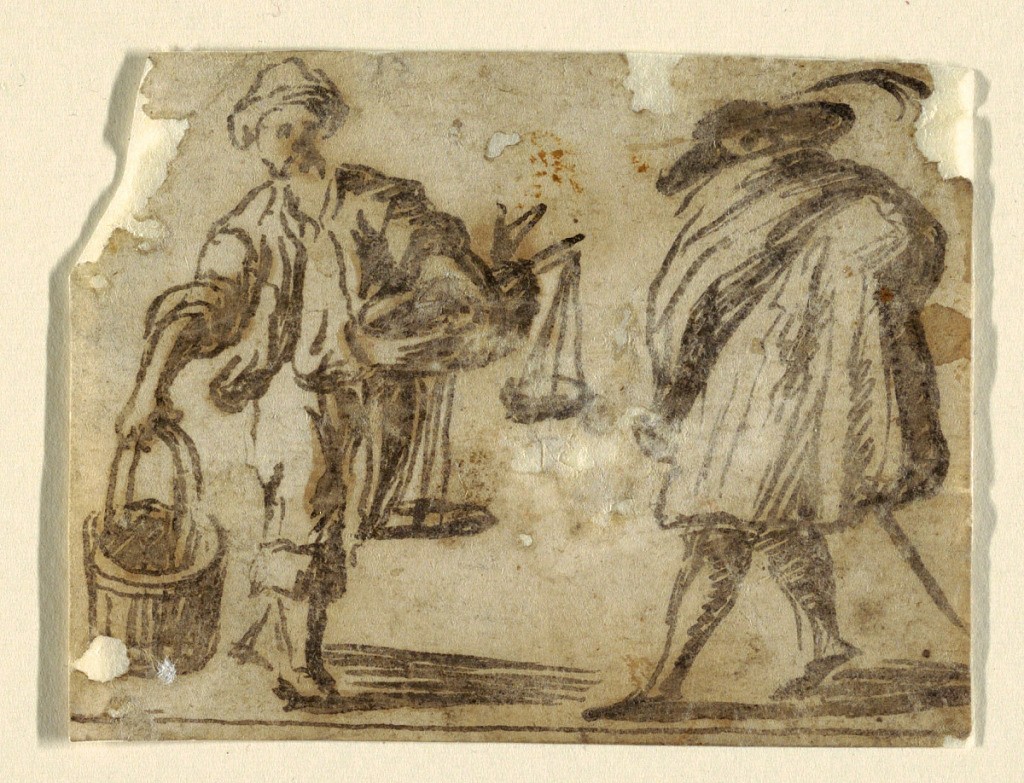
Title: A fish peddler. A gentleman.
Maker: Massimo Stanzione, Italian, 1585 - 1656
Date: ca. 1625–50
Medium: Pen and ink on paper.
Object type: Drawing
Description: At left: a peddler, in his right hand a pail and in his left hand a basket with fish, and d a pair of scales.  He is walking toward the right, shown from the front.  The gentleman is walking toward the left, shown in profile.  He wears low shoes, stockings, a hat with a feather and a sword.  He is wrapped in a cloak.